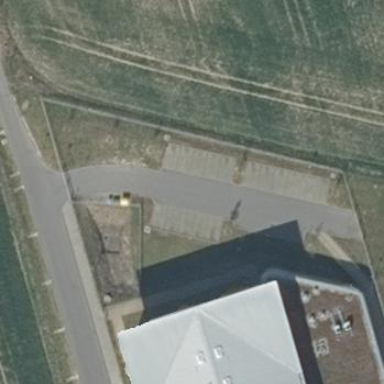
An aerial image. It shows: Parking area with surface.